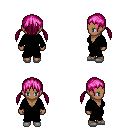
a pixel art fantasy rpg character, female body template, human, dark skin, black robe, white pants, pink twin-tailed hairstyle, white slippers, four views (front, back, left, right), 2x2 character sprite sheet, small pixel art, hard edges, no anti-aliasing